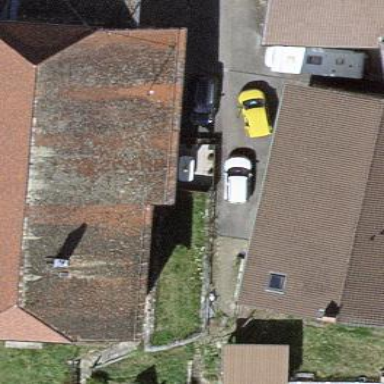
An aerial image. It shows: Residential building.